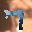
Label: 7